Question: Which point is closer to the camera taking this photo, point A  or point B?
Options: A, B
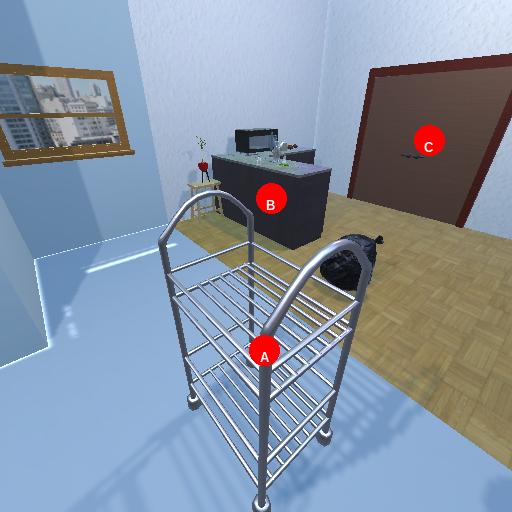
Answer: A